Question: I know how to make an activity indicator with a simple square background, but there is no padding at all, and I don't know how to get the word "loading" to display like this.

Does anyone know how this is accomplished? I've looked online and can't seem to find anything. Thank you all!
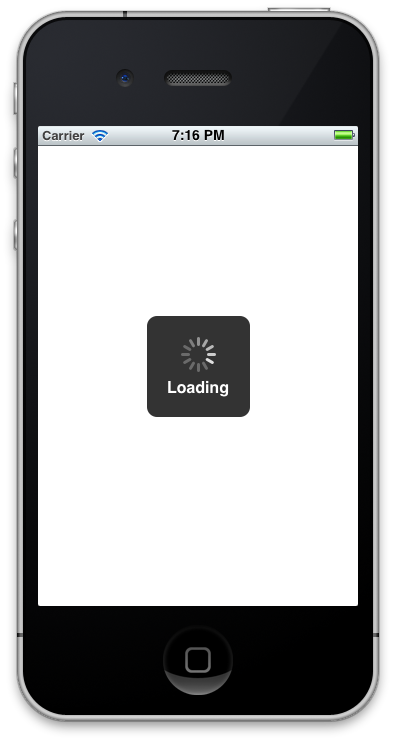
Answer: If you want to use some custom component, you can use <URL> for that.

If you want to make it yourself, you can check their source code to see how they have implemented this and you can follow a similar approach for your code. Basically that will involve subclassing 'UIView' and drawing the activity indicator and label in 'drawRect' method.